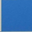
Piece: xx